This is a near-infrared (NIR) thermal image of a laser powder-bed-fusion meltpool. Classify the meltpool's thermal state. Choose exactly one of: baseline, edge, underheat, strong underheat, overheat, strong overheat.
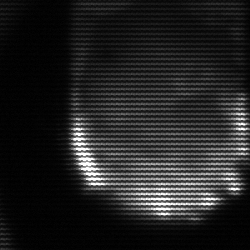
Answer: edge